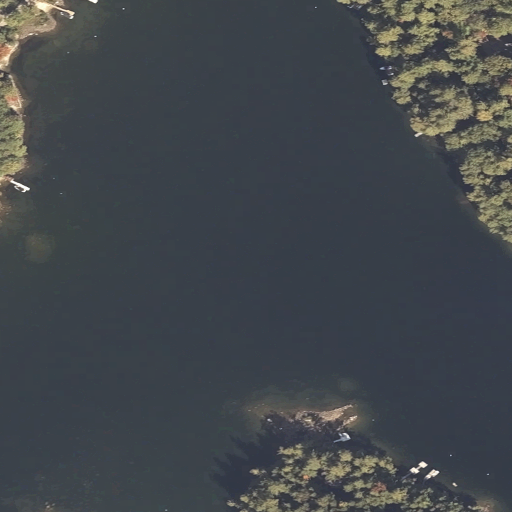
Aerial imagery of island in Maine named Sheep Island containing open water, evergreen forest, open development, herbaceous wetlands, low intensity development, medium intensity development, and deciduous forest